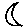
Label: moon